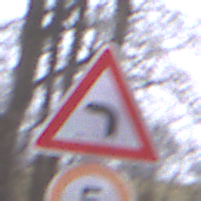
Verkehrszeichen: KurveLinks
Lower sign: Geschwindigkeit5
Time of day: Midday
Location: Outdoor (Nature)
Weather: Overcast
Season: Autumn
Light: Natural